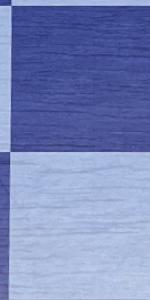
Label: Empty